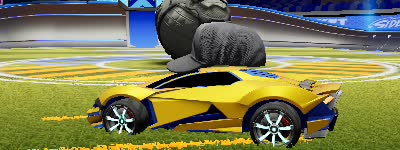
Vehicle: werewolf